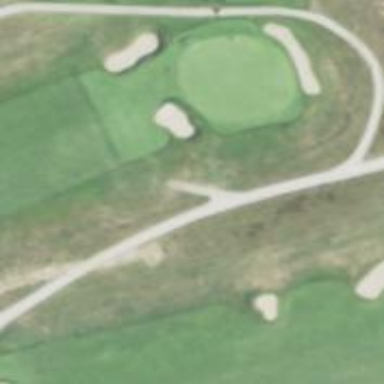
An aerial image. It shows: Path for both road and golf.